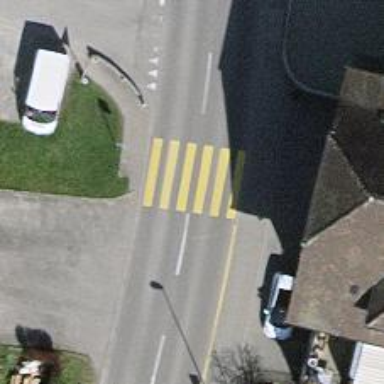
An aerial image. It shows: Zebra crossing for pedestrians.